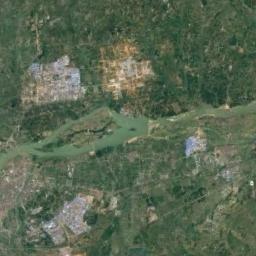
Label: river